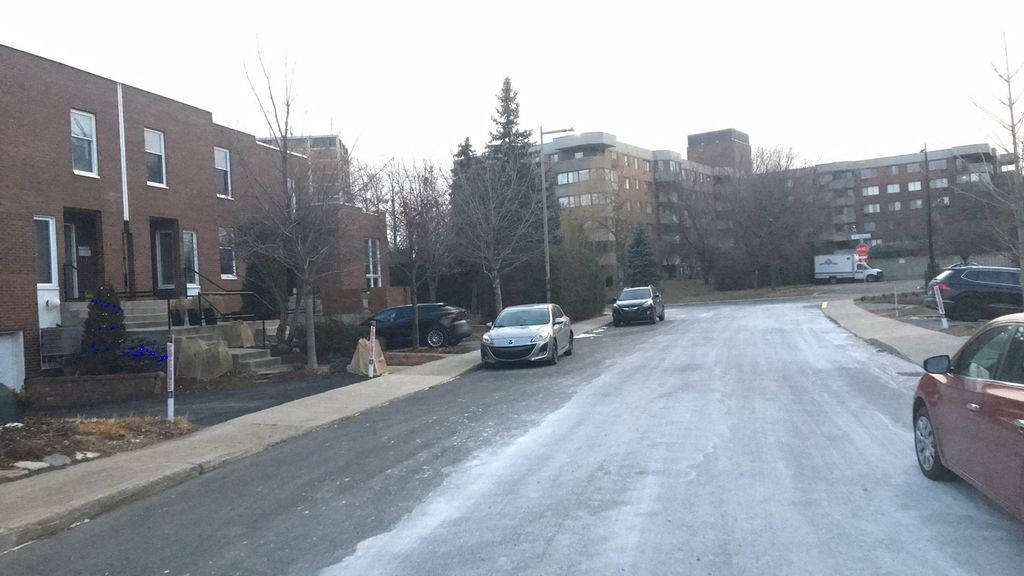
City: montreal